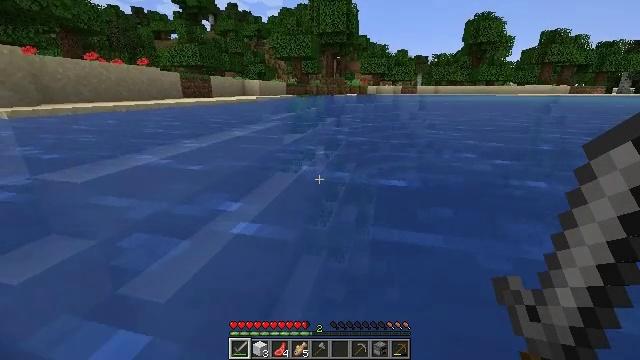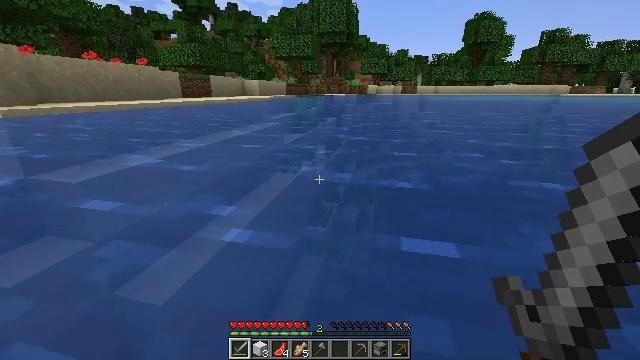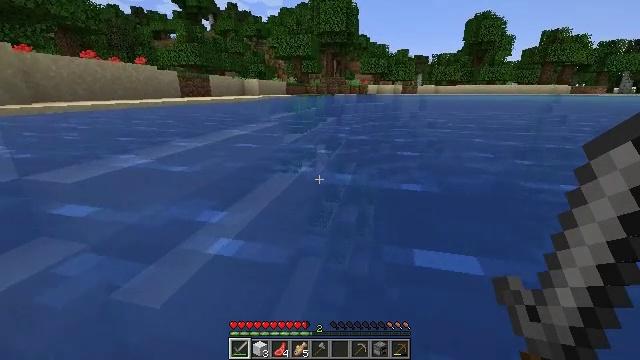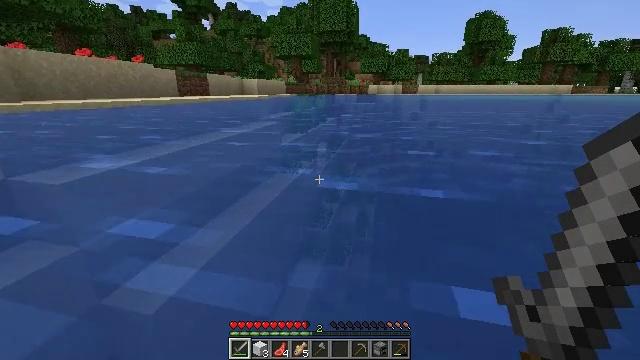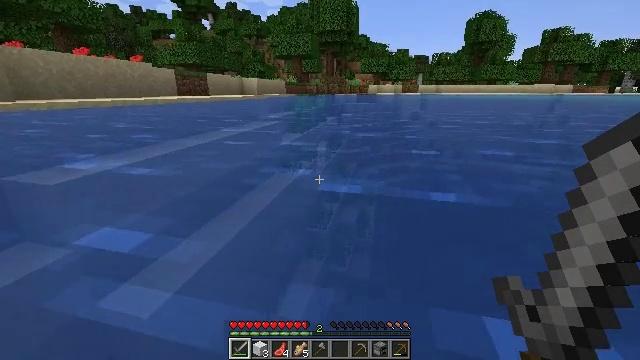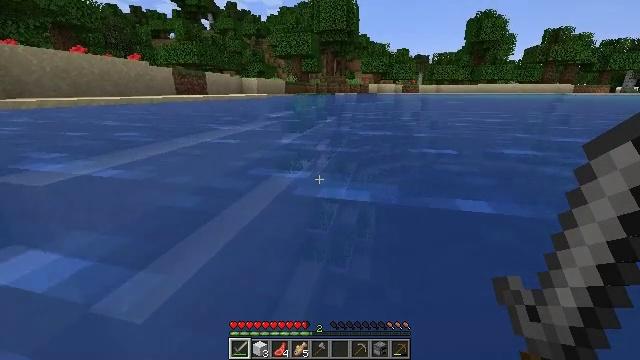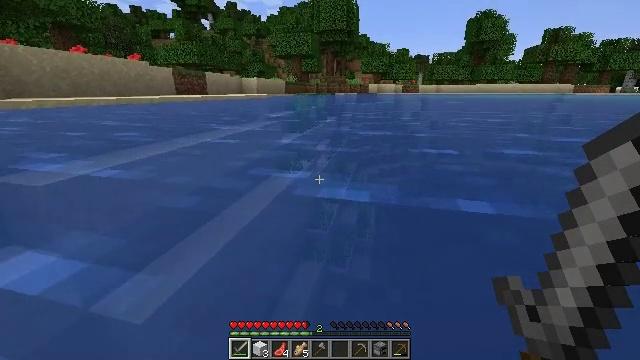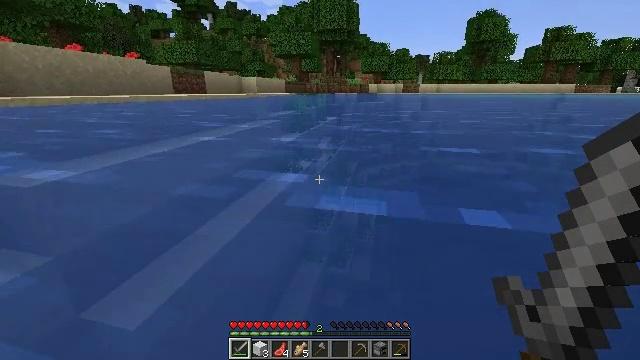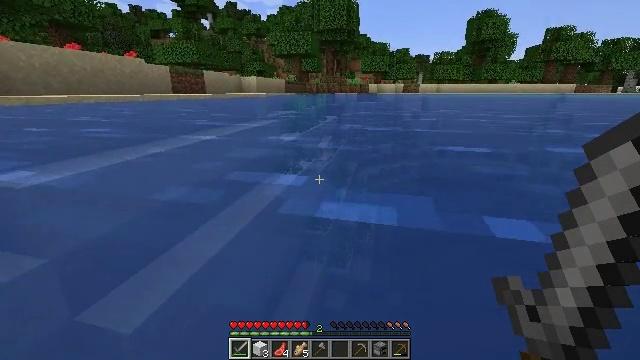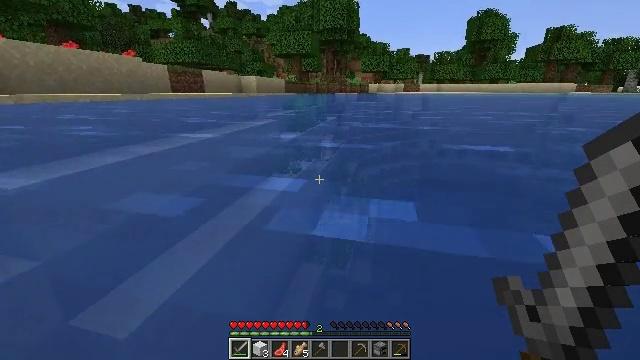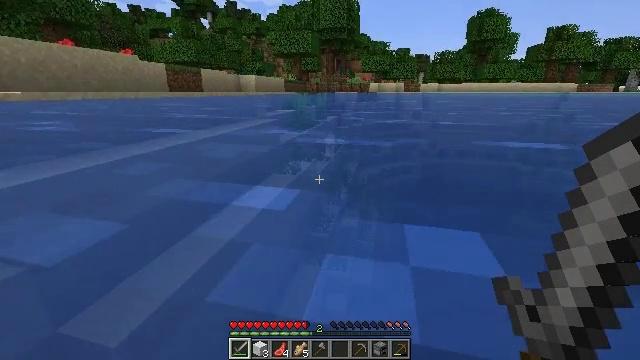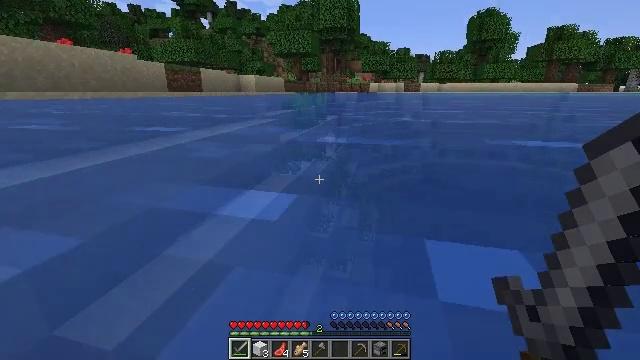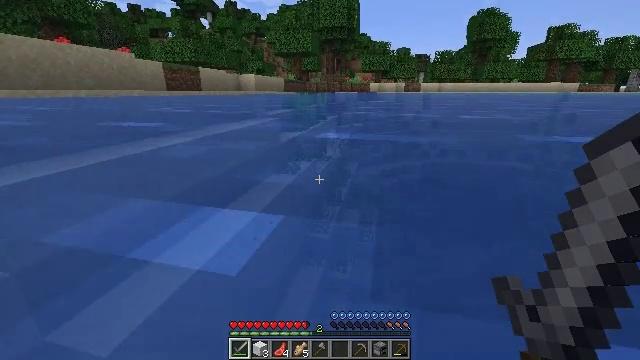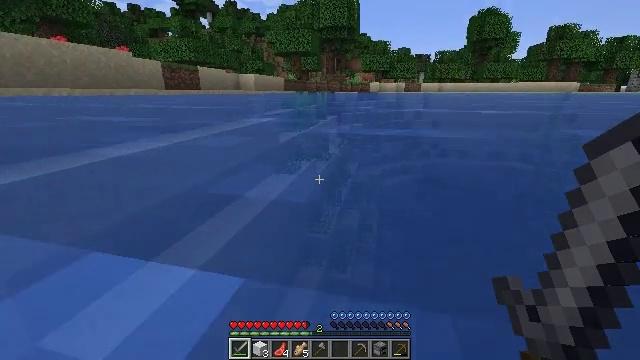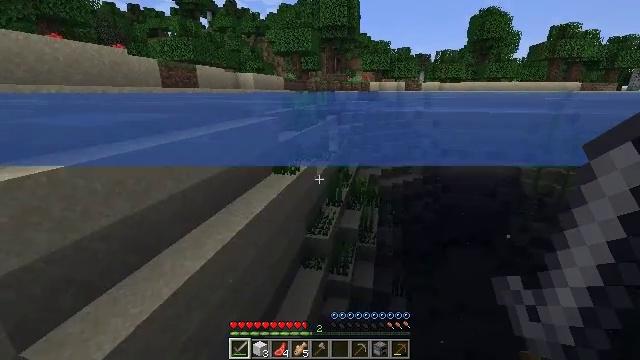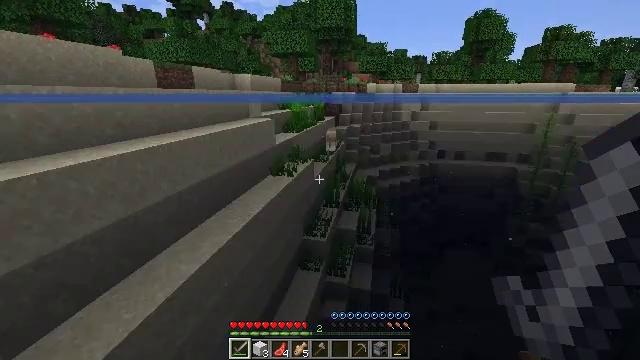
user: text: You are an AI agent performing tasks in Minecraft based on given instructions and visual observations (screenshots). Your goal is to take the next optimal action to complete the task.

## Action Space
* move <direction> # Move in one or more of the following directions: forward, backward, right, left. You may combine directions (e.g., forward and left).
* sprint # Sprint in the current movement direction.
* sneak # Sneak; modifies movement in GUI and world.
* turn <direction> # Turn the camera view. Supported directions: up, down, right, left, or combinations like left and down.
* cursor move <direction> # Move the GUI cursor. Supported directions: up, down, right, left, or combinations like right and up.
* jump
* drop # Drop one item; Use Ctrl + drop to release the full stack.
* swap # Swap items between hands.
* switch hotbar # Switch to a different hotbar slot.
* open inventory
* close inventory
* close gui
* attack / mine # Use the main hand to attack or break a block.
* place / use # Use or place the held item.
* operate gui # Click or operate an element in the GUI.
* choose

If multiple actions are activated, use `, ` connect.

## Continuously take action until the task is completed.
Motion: motion action
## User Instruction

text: Kill the cod.
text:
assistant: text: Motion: move forward
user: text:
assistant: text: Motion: move forward
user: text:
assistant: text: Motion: move forward
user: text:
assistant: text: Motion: move forward
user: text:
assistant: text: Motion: move forward
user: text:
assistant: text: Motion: move forward
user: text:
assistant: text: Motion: move forward
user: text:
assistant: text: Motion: move forward
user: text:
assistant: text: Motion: move forward
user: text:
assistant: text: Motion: move forward
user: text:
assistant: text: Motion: move forward
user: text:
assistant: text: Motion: move forward
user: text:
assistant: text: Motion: move forward
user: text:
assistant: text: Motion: move forward
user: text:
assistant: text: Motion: move forward
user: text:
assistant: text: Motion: move forward, turn right and up
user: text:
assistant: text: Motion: move forward, turn right and up
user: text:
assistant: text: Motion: move forward, turn right
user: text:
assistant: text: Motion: move forward
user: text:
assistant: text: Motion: move forward
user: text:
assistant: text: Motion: move forward
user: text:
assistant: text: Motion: move forward
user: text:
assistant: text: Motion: move forward
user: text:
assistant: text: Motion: move forward
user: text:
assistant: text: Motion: move forward
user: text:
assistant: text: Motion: move forward
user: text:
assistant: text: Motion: move forward
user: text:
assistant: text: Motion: move forward
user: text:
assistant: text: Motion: move forward
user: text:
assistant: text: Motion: move forward